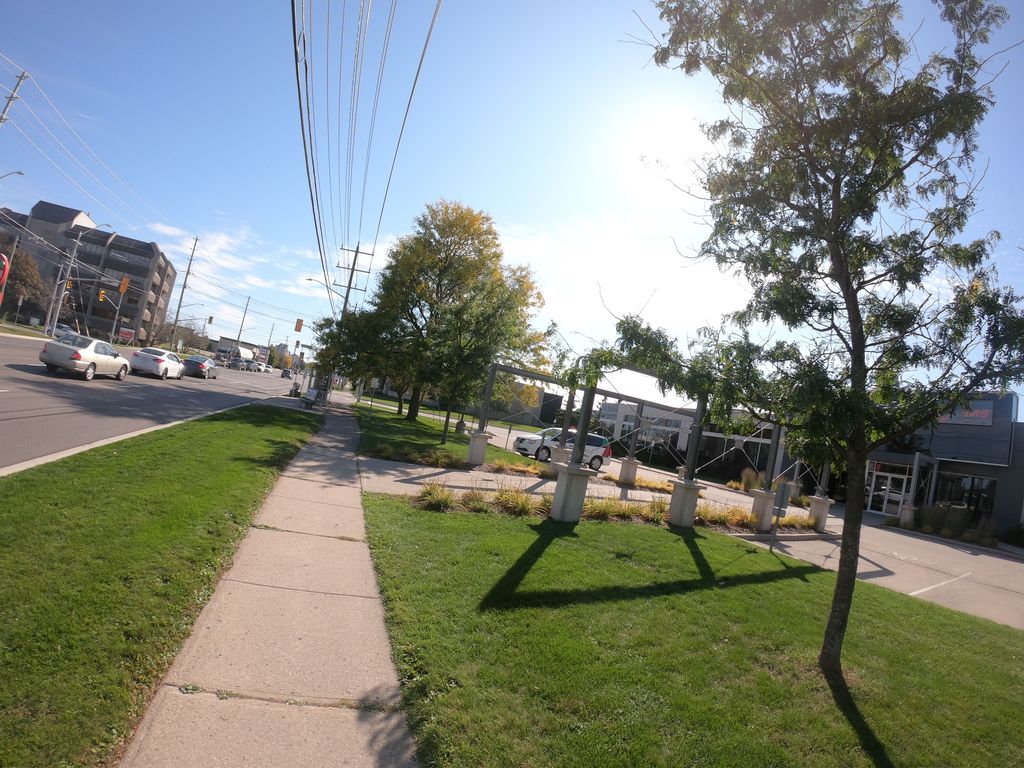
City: kitchener-waterloo